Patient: sex M, age 42
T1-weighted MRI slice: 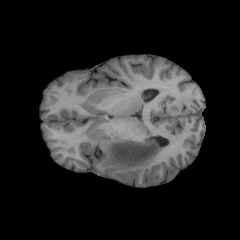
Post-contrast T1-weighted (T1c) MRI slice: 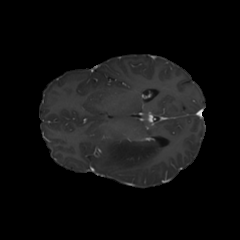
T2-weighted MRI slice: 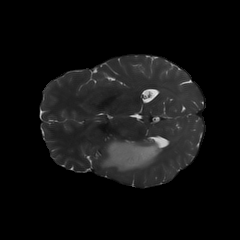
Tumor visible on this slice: yes
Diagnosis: Astrocytoma, IDH-mutant
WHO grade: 2